Question: On my site, <URL>, when you click the 'help' button in the dialog in the center of the screen, another dialog pops up containing some content.
For some reason, when this happens, the first two lines of the first paragraph element are strangely indented, as well as the header, which is normally centered.

I've looked at my markup and css a number of times now and I'm really struggling to see why this is happening. Could somebody please point me in the right direction?
CSS
body {
margin: 0;
padding: 0;
}
'''
#maincontainer {
font-family: arial;
margin-bottom: 20px;
}
.dialog {
border: 5px solid black;
display: inline-block;
background-color: white;
}
.dialog p, .dialog ul {
font-family: "Courier New";
font-size: 12px;
}
.dialogtitle h2 {
margin: 0;
padding: 1px 0;
font-family: "courier new";
font-size: 12px;
background-color: black;
color: white;
text-align: center;
}
.dialogtitle {
cursor: move;
}
.dialogcontent {
margin: 10px;
}
.windowsbutton{
width: 70px;
height: 22px;
font-family: "courier new";
font-weight: bold;
font-size: 12px;
border-width:2px;
border-top: 2px solid white;
border-left: 2px solid white;
}
.buttonsurround {
border: 1px solid black;
max-width: 70px;
border-radius:3px;
display: inline-block;
margin: 0 10px;
}
.buttonselected {
border-width: 2px;
}
.windowsbutton:focus {
outline: none;
}
#maindialog {
position: absolute;
top: 220px;
left: 50%;
margin-left: -150px;
}
#helpdialog {
display: none;
width: 500px;
top: 70px;
left: 110px;
}
#helpClose {
margin:0 200px;
}
/*Menu*/
#menu {
margin: 0 0 20px 0;
padding: 0;
height: 30px;
background-color: black;
width: 100%;
}
/*Icons*/
.iconcontainer {
width: 80px;
float: left;
}
.iconcontainer:hover {
cursor:pointer;
}
.foldericon {
height: 40px;
width: 40px;
border: 2px solid black;
border-radius: 0 0 10px 0;
text-align: center;
margin: 0 auto;
background-color: white;
}
.iconhead {
height: 10px;
border-bottom: 2px solid black;
background-color:black;
}
.foldertext {
margin-top: 5px;
}
.iconcontainer h1 {
font-family: "Courier New";
font-size: 12px;
text-align: center;
margin: 0;
padding: 0;
}
'''
HTML
'''
<!DOCTYPE html>
<html xmlns="http://www.w3.org/1999/xhtml">
<head>
<title>Mat Richardson</title>
<link rel="stylesheet" href="style.css" />
<script src="https://code.jquery.com/jquery-1.11.2.min.js"></script>
<script src="https://code.jquery.com/ui/1.11.3/jquery-ui.min.js"></script>
<script src="script.js"></script>
</head>
<body>
<div id="maincontainer">
<div id="menu">
</div>
<!--an icon. Lovely, isn't it?-->
<div class="iconcontainer" id="blog">
<div class="foldericon">
<div class="iconhead">
</div>
<div class="iconmain">
</div>
</div>
<div class="foldertext">
<h1>blog</h1>
</div>
</div>
<div class="iconcontainer" id="pictures">
<div class="foldericon">
<div class="iconhead">
</div>
<div class="iconmain">
</div>
</div>
<div class="foldertext">
<h1>pics</h1>
</div>
</div>
<div class="iconcontainer" id="websites">
<div class="foldericon">
<div class="iconhead">
</div>
<div class="iconmain">
</div>
</div>
<div class="foldertext">
<h1>websites</h1>
</div>
</div>
<div id="maindialog" class="dialog">
<div class="dialogtitle">
<h2>Welcome to matprichardson.co.uk</h2>
</div>
<div class="dialogcontent">
<div class="buttonsurround buttonselected"><input type="button" id="mainOK" value="OK" class="windowsbutton" /></div>
<div class="buttonsurround"><input type="button" value="Cancel" id="mainCancel" class="windowsbutton" /></div>
<div class="buttonsurround"><input type="button" value="H&#818elp" id="mainHelp" class="windowsbutton" /></div>
</div>
</div>
<div id="helpdialog" class="dialog">
<div class="dialogtitle">
<h2>Help</h2>
</div>
<div class="dialogcontent">
<p>Welcome to the personal site of Mat Richardson. There's not much to see right now,
but do feel free to have a click about.</p>
<p>Some links you might want to visit (or not, your choice):</p>
<ul>
<li><a href="http://2toria.com">2toria</a> (another site I own)</li>
<li><a href="http://codepen.io/2toria/">My Codepen Profile</a></li>
<li><a href="http://stackoverflow.com/users/<PHONE>/mat-richardson">My StackOverflow Profile</a></li>
<li><a href="https://twitter.com/matprichardson">My twitter account</a></li>
<li><a href="https://www.linkedin.com/profile/view?id=117558046&trk=nav_responsive_tab_profile">My LinkedIn Profile</a></li>
</ul>
<div id="helpClose" class="buttonsurround buttonselected"><input type="button" value="Close" class="windowsbutton" /></div>
</div>
</div>
</div>
</body>
</html>
'''
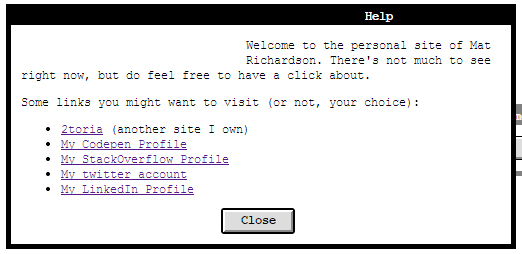
Answer: As I noted in <URL>:
> This is because the dialog is positioned 'relative'ly and it is still in
document normal flow. Therefore the content wraps the floated icons
which are at the left-top of the page.
Positioning the dialog box absolutely will fix the problem.
---
Alternatively, you can add 'clear: both' declaration to the dialog element in order for clearing the floats. Thus the content of 'relative' positioned dialog won't wrap the floated icons anymore.